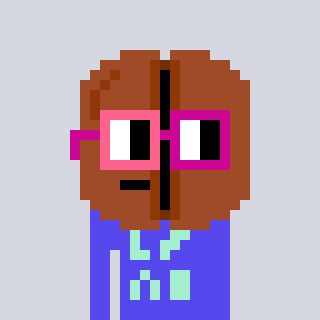
a pixel art character with square pink and red glasses, a coffeebean-shaped head and a computerblue-colored body on a cool background